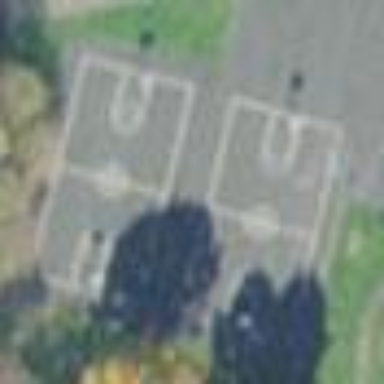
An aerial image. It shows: Basketball court on pitch.